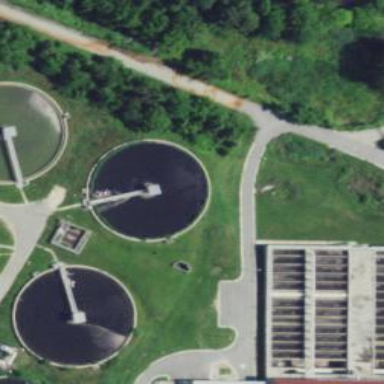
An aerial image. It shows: Body of wastewater.